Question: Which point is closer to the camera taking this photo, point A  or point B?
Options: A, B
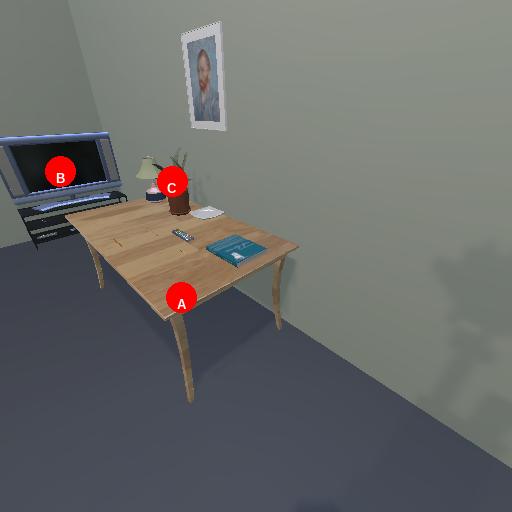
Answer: A